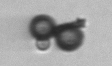
Label: bead